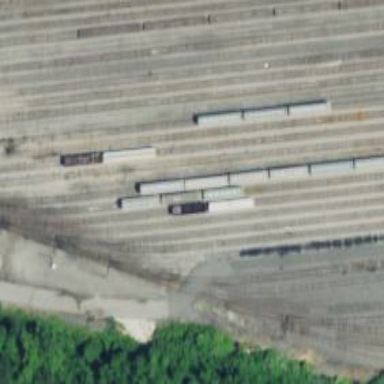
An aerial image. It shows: Railway yard.